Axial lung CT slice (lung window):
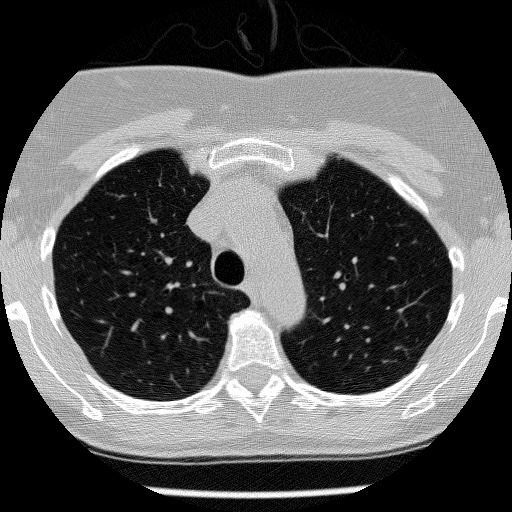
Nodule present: no